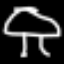
Label: mushroom